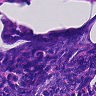
Metastatic tissue present: no